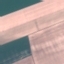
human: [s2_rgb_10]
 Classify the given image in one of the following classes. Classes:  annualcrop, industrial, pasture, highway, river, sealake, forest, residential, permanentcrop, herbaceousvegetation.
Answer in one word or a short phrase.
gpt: AnnualCrop